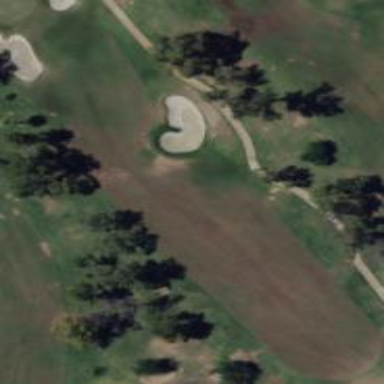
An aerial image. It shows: Golf fairway in the image.